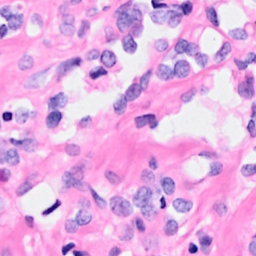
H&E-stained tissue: Breast